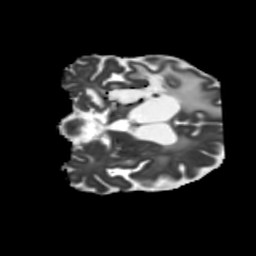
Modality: MD
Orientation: coronal
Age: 58
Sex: male
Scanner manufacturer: siemens
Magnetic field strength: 3 T
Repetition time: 5.25 s
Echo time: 0.08 s